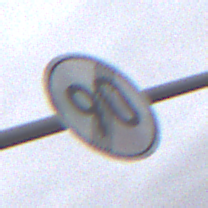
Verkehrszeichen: EndeGeschwindigkeit90
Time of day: Midday
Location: Outdoor (Nature)
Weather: Overcast
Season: NotSpecified
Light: Natural